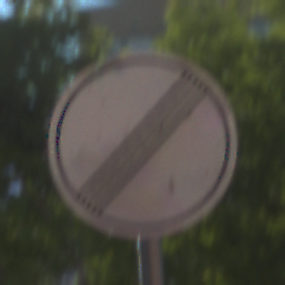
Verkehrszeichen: EndeSaemtlicherBegrenzungen
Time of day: MorningAfternoon
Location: Outdoor (Suburban)
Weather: PartlyCloudy
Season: NotSpecified
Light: Natural